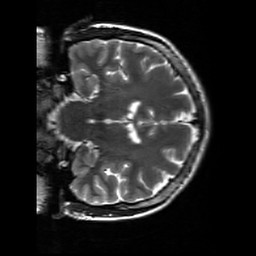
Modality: T2w
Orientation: coronal
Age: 32
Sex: female
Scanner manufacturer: siemens
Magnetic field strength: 3 T
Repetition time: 7 s
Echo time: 0.09 s